Question: I want to listen for continuous changes from CouchDB using jQuery - now this works:
'''
http://localhost:5984/testdb/_changes?feed=continuous
'''
which means that I get a new line of json every time there is a db update - but how do I read updates off this URL using jQuery?
I tried using this but it doesn't work:
'''
$.ajax(
{
url : "http://localhost:5984/testdb/_changes?feed=continuous&callback=?",
dataType : 'json',
success : function(data)
{
alert(data.results.length);
}
});
'''
: $.ajax calls the "success" function and returns immediately, it doesn't "poll" for changes.. (timeline column for ajax column in image below is 16ms)

And no, it isn't a cross-domain ajax problem - I can see in fireBug there is a response with the right number of elements
So any guidance/advice would be appreciated - it doesn't have to be jQuery - plain old javscript would do as well
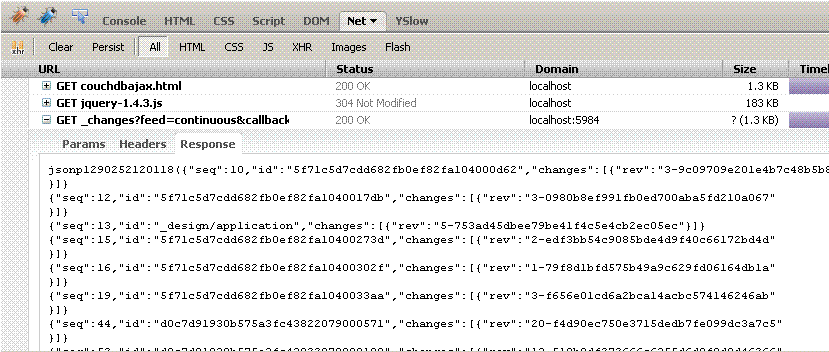
Answer: Off the top of my head, I can think of two good ways to do this.
1. Using a timer (ie., setTimeout();), run the AJAX call on the changes feed every X seconds. You will also store the last sequence number that you received, so that you can tell the changes feed which sequence number to start at the next time you poll. This will prevent duplicate data and make the responses smaller.
2. Depending on what browsers you need to support, you might be able to use the EventSource API. Here is a jQuery implementation: https://github.com/rwldrn/jquery.eventsource